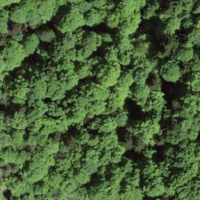
EUNIS habitat code: 41
Species observed at this site:
Argynnis paphia